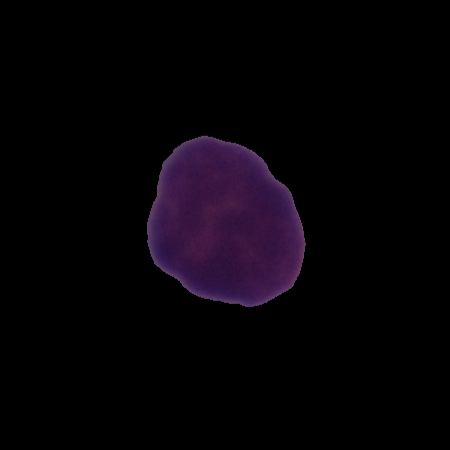
Label: healthy